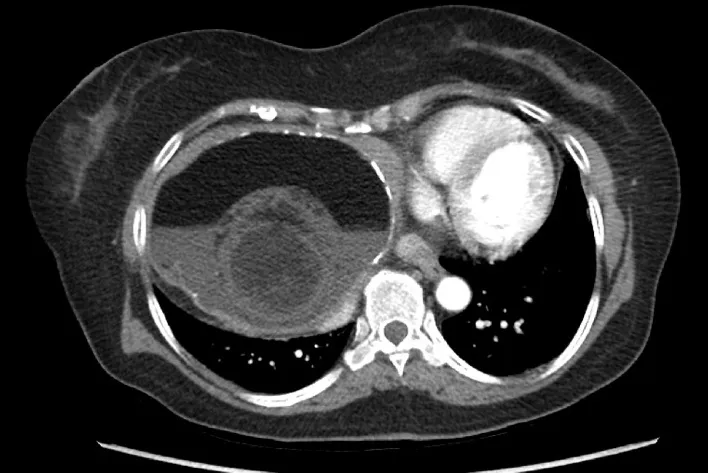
CT Abdomen/Pelvis showing axial section of CT a large mass in the right upper quadrant measuring approximately 15 x 12 x 11 cm. A conspicuous fat fluid level is present, as well as partial rim calcification.
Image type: radiology (ct)